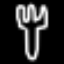
Label: fork